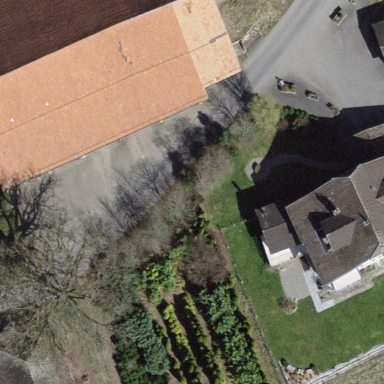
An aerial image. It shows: Farmyard area.